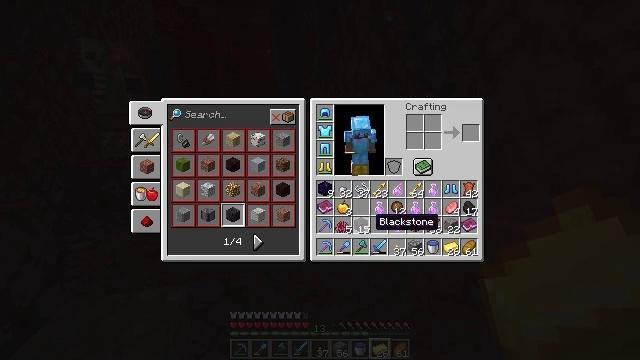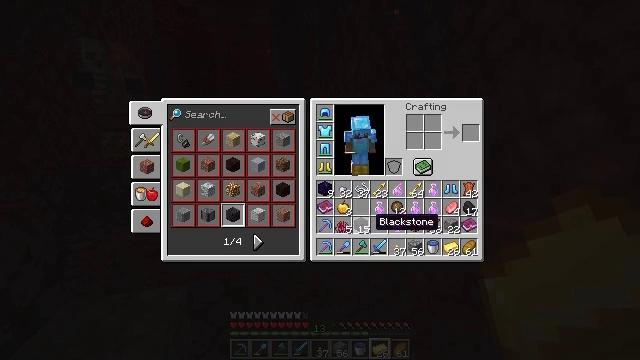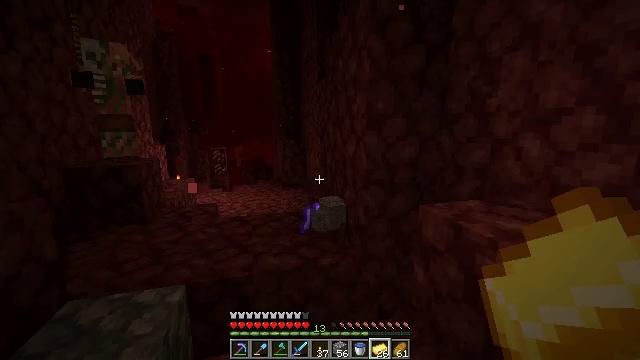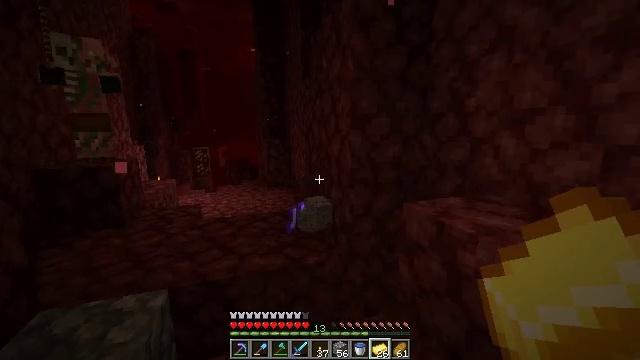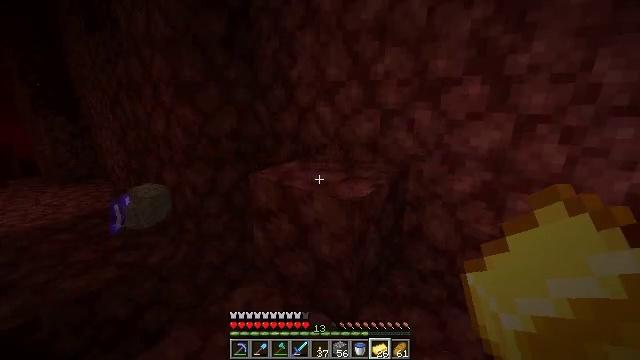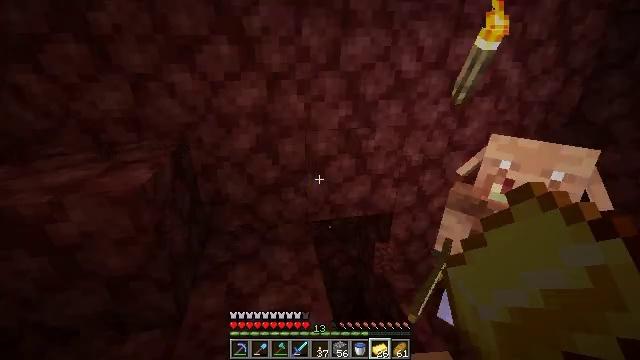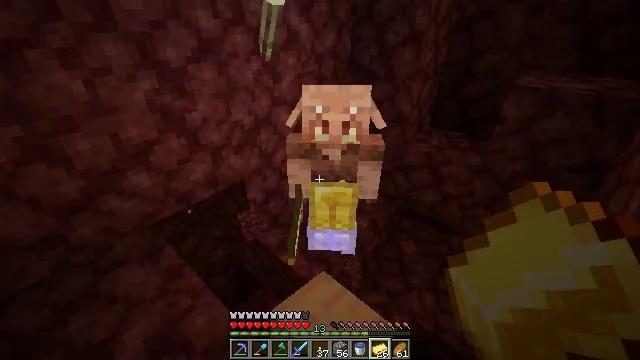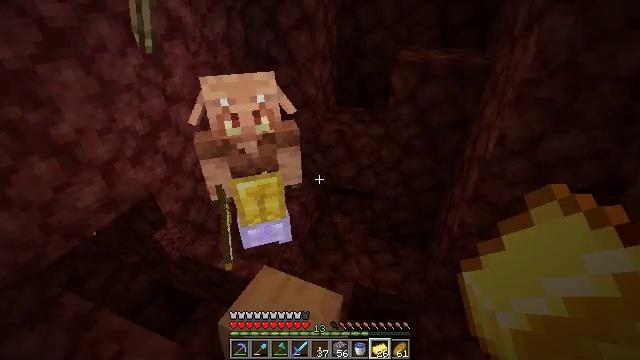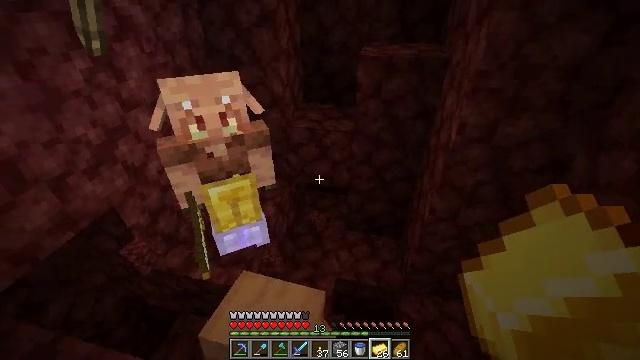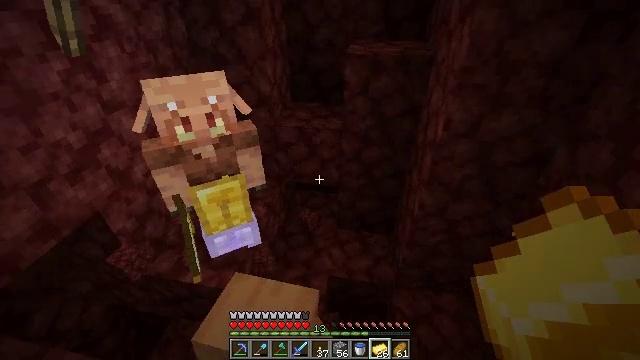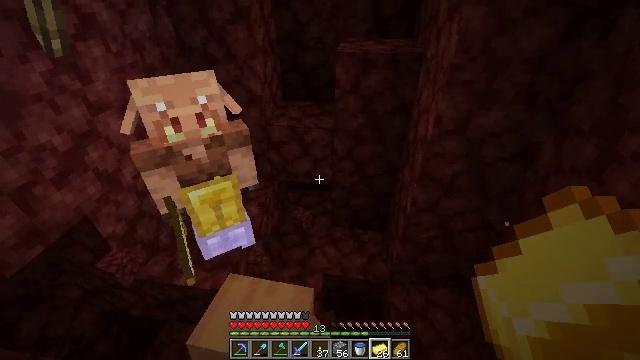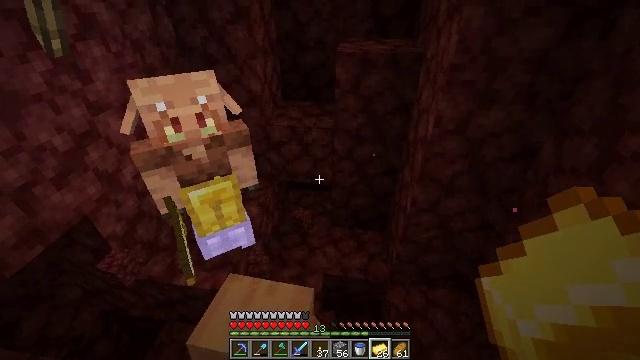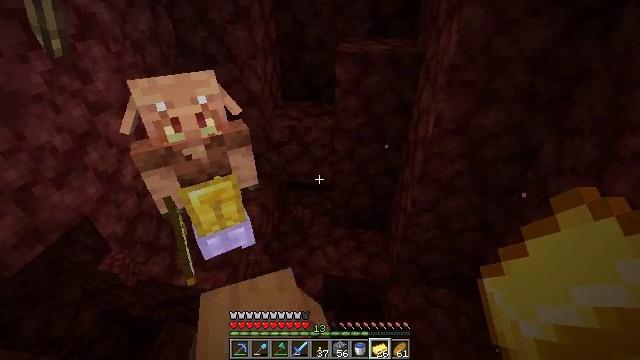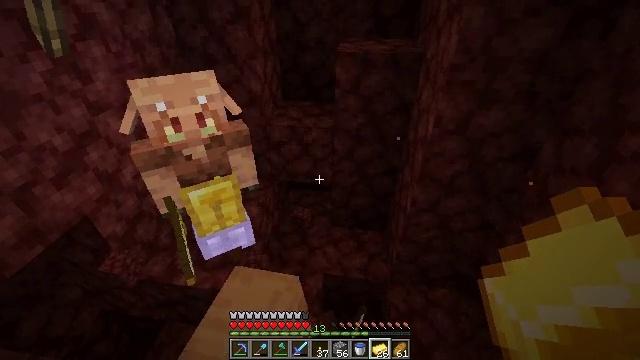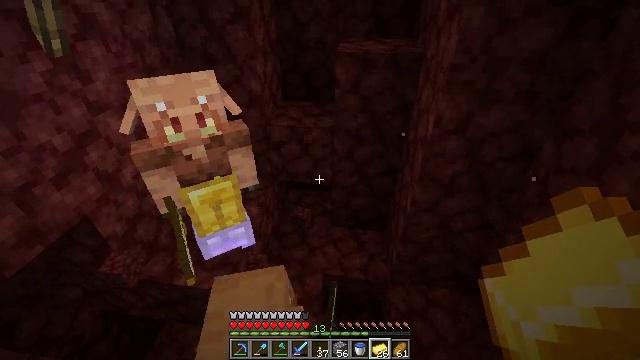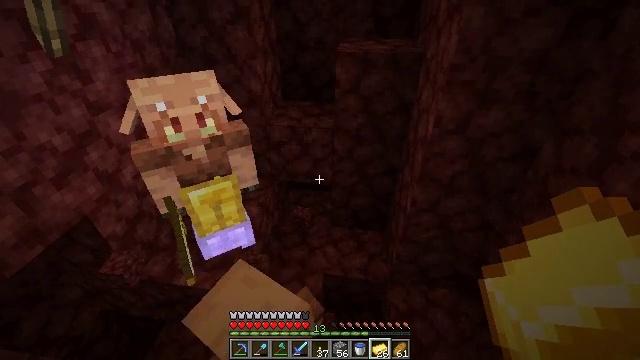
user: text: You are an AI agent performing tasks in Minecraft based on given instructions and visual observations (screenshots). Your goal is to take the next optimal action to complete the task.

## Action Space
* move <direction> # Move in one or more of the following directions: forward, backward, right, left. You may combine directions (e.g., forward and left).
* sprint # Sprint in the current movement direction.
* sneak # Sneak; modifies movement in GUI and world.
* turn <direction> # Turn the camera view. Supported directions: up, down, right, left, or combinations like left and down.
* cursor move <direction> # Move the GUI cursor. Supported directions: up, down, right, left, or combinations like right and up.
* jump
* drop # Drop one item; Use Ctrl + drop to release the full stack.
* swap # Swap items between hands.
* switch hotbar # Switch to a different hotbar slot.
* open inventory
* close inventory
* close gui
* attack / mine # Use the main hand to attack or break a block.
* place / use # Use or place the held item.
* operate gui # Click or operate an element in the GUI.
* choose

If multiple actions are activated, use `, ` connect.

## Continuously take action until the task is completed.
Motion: motion action
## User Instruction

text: Drop a gold ingot.
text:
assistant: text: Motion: no_op
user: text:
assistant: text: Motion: no_op
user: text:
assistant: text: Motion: turn right, close gui
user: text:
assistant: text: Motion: turn right and down
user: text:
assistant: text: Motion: turn right and down
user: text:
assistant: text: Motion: turn right and down
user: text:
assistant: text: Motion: turn right and down
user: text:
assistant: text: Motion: turn right
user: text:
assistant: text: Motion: turn right
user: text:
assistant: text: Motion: turn right
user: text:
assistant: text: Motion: no_op
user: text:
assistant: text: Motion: no_op
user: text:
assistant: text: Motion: no_op
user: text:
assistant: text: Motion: no_op
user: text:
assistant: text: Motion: no_op
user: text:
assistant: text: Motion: no_op
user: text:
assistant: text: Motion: no_op
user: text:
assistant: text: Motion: turn down
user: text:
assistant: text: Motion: turn left and down
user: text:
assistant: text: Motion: turn left and down
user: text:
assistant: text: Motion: turn left and down
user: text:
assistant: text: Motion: turn left
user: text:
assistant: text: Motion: turn left
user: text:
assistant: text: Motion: turn left and up, drop
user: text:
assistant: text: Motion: drop
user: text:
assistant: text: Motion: drop
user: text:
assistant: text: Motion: no_op
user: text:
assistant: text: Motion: no_op
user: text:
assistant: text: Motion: drop
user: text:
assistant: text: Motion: drop